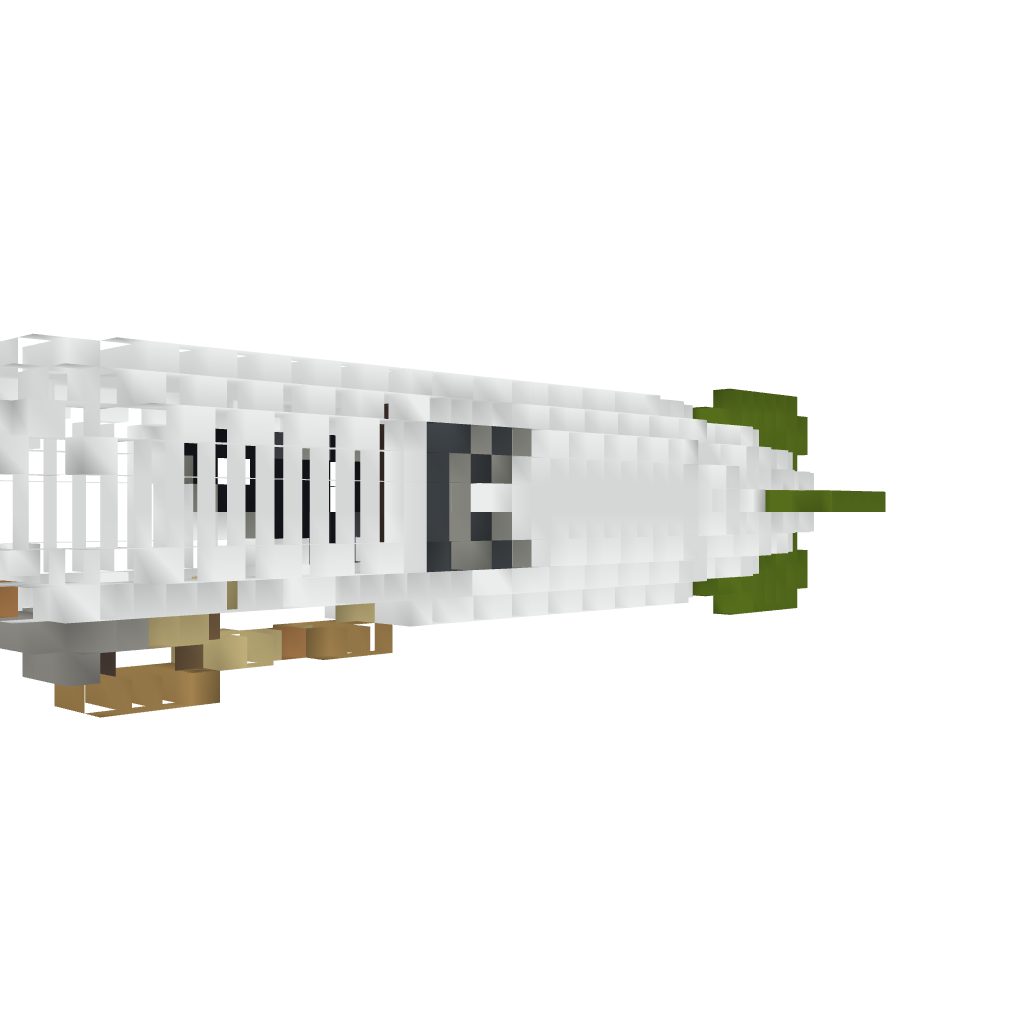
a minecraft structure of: Merchantman Airship